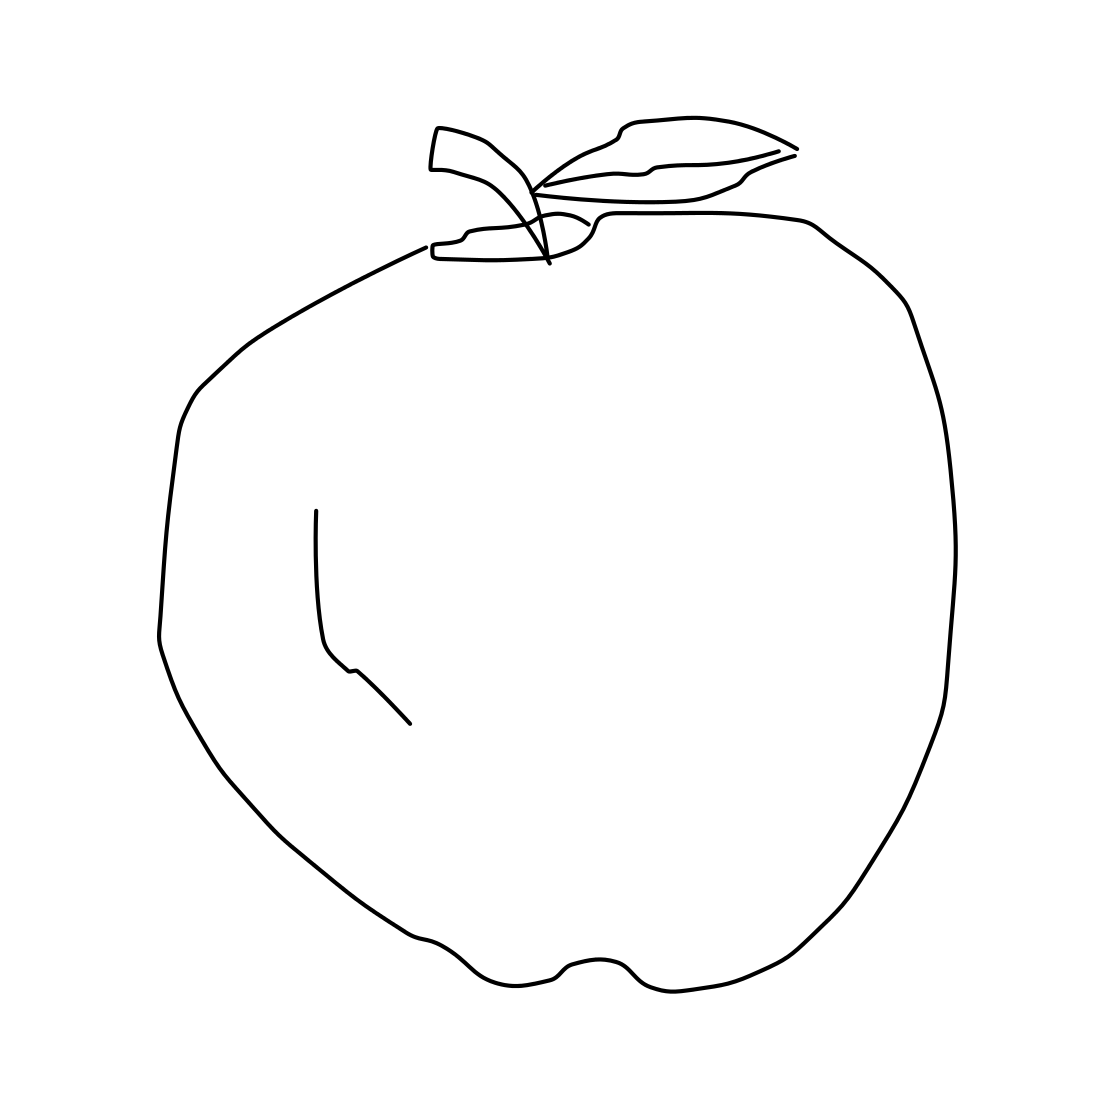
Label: apple